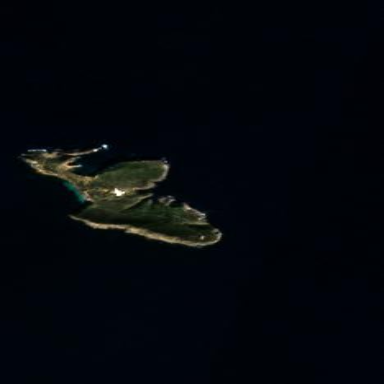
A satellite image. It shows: Island with natural coastline.